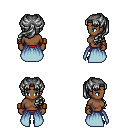
a pixel art fantasy rpg character, female body template, human, dark skin, overskirt, red pants, gray princess hairstyle, leather bracers, black slippers, four views (front, back, left, right), 2x2 character sprite sheet, small pixel art, hard edges, no anti-aliasing